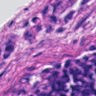
Metastatic tissue present: yes